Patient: sex M, age 47
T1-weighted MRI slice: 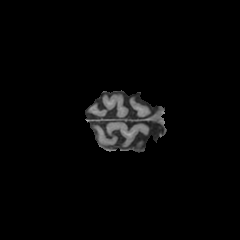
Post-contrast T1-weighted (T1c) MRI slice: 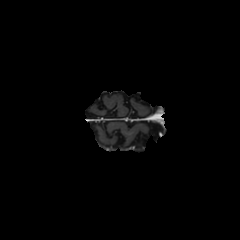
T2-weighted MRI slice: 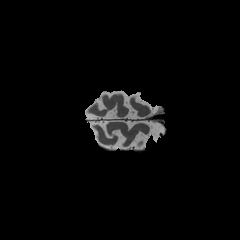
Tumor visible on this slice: no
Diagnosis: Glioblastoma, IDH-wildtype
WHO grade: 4